Aerial crown-view tile of a tropical tree (Barro Colorado Island, Panama), acquired 20240716:
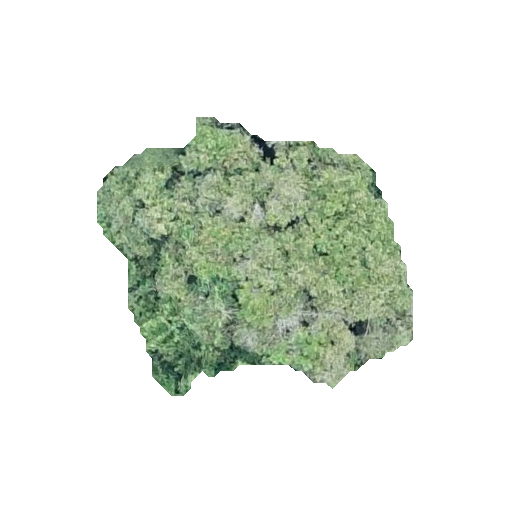
Species: Prioria copaifera
GBIF accepted scientific name: Prioria copaifera
Crown area: 97.125 m²